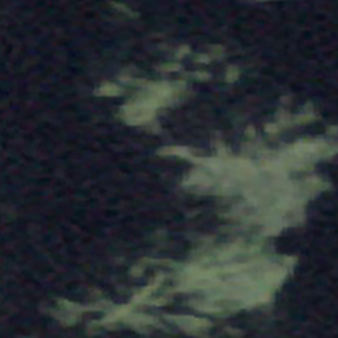
Label: other